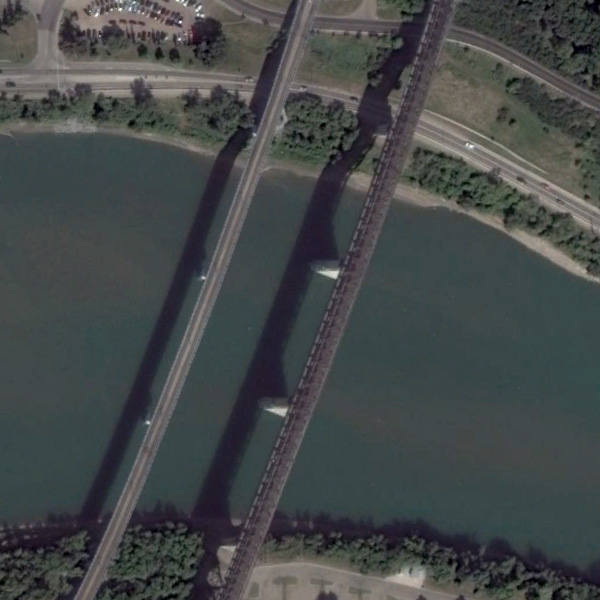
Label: Bridge